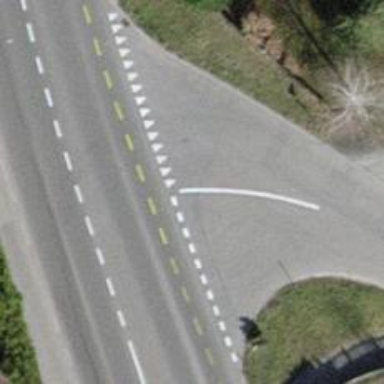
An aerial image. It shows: Road with "give way" sign.